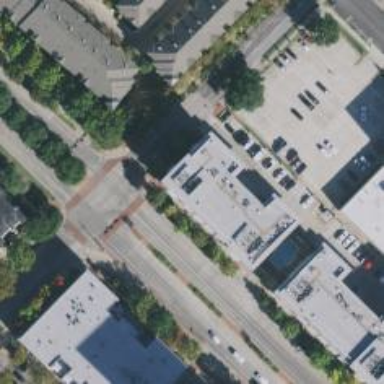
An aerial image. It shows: Tertiary road with separate sidewalk.